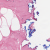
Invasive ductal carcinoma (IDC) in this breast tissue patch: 0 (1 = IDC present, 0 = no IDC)